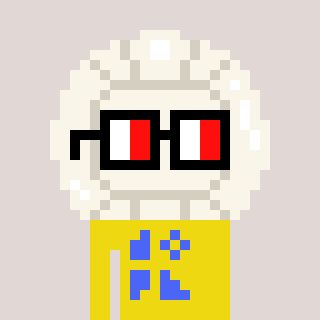
a pixel art character with square glasses with black frames and red eyes, a volleyball-shaped head and a yellow-colored body on a warm background